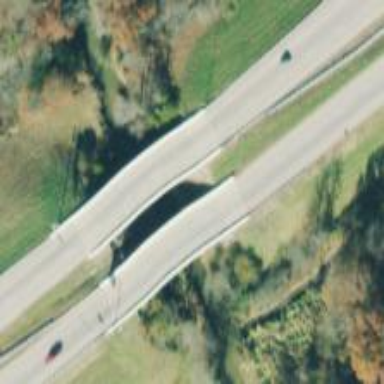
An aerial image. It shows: Bridge over trunk highway with expressway.